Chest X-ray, PA view. Patient: 26 years old, sex M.
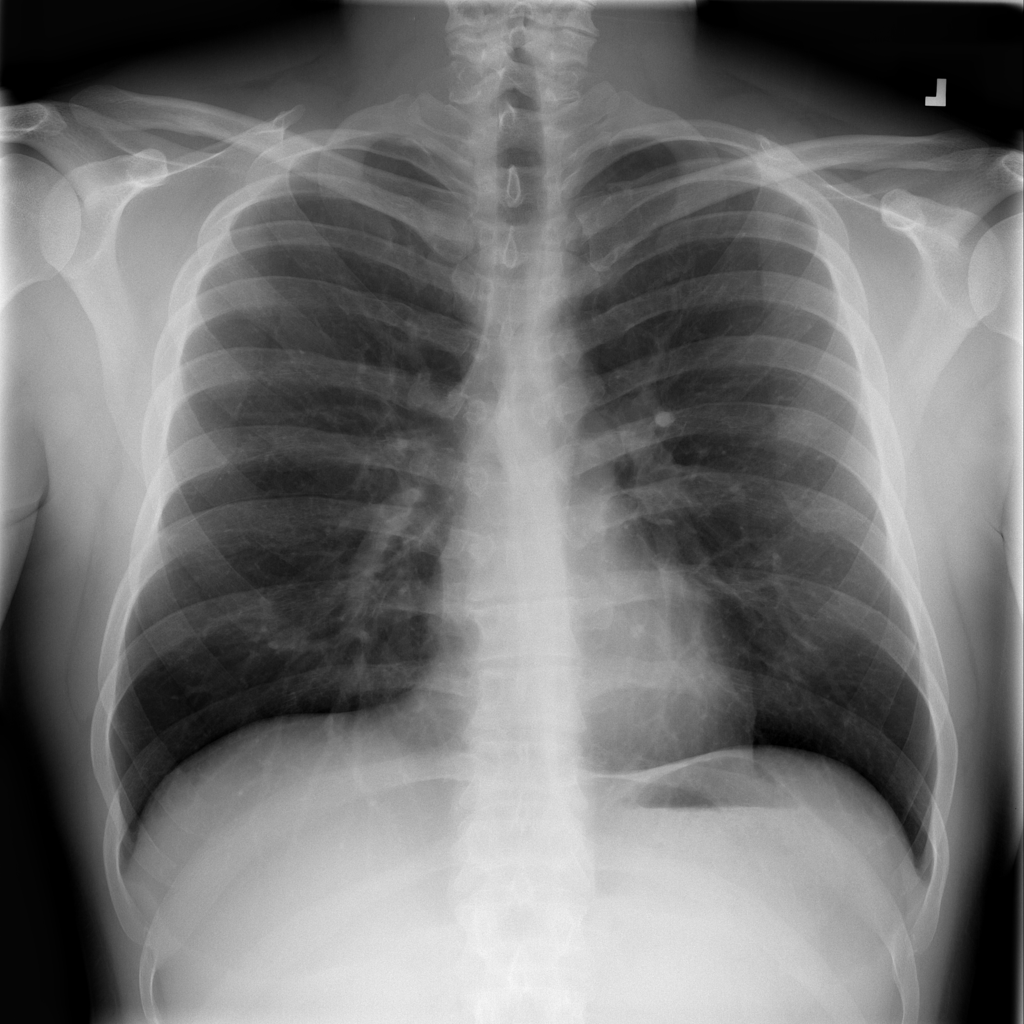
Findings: No Finding